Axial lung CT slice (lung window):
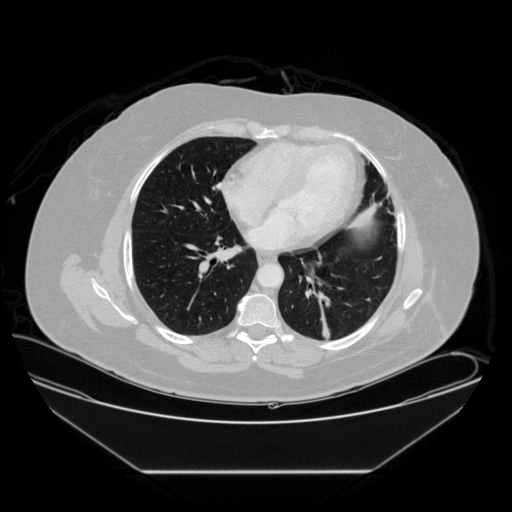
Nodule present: no